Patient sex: M
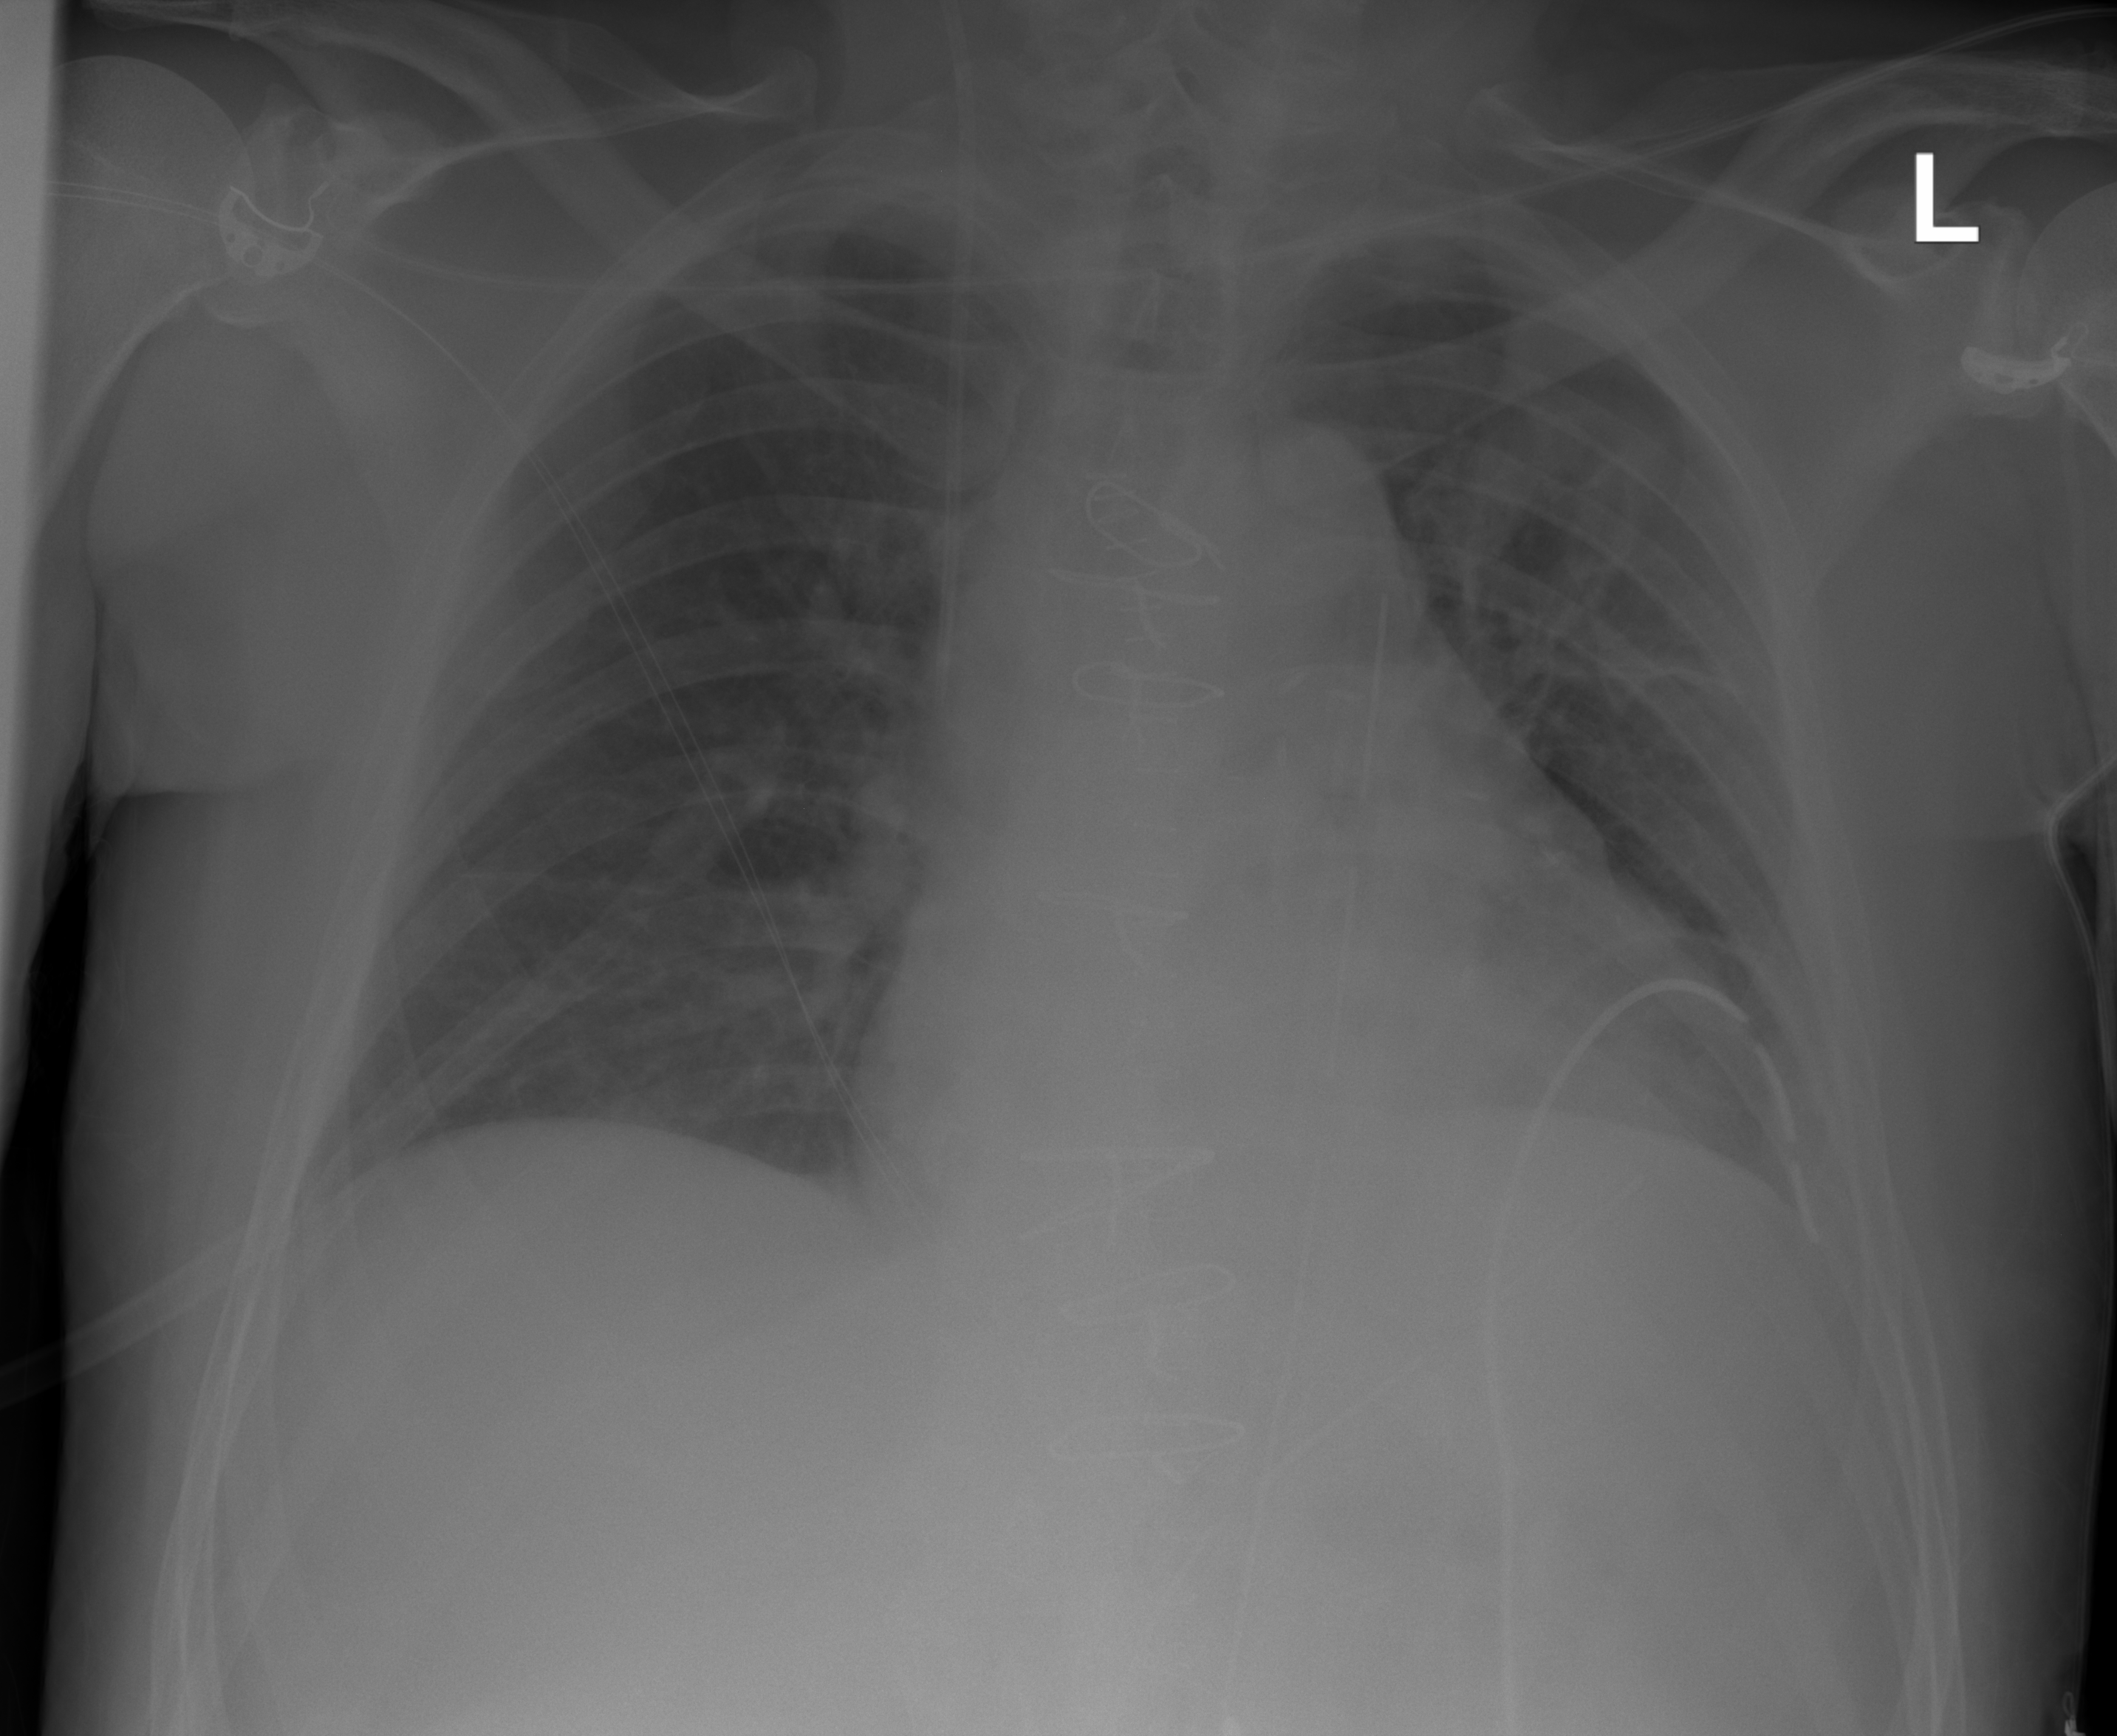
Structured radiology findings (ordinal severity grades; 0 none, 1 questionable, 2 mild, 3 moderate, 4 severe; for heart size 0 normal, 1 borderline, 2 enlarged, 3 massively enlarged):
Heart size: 2
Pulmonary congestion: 2
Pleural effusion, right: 0
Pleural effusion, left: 0
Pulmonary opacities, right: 0
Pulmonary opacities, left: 0
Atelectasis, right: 0
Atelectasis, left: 2